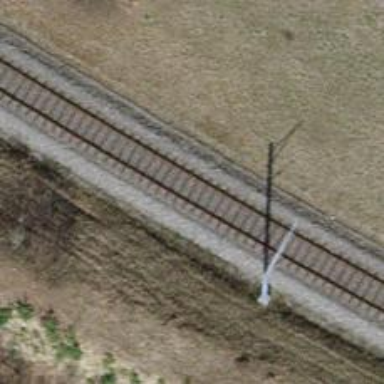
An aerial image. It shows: Single railway track with electrified contact line.